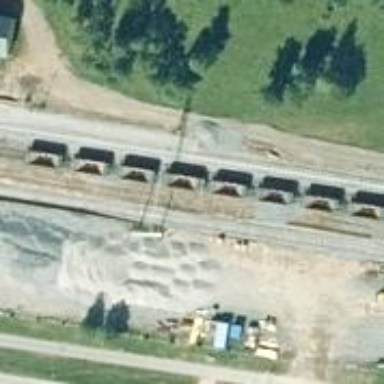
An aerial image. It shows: Loading ramp for railways.